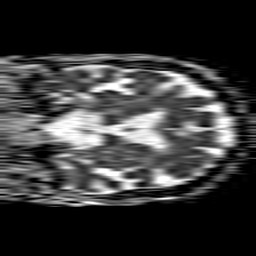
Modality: ADC
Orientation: coronal
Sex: female
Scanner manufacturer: philips
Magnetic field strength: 1.5 T
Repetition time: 4.6 s
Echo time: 0.08631 s